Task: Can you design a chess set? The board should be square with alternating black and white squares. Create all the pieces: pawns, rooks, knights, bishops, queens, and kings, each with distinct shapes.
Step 4220:
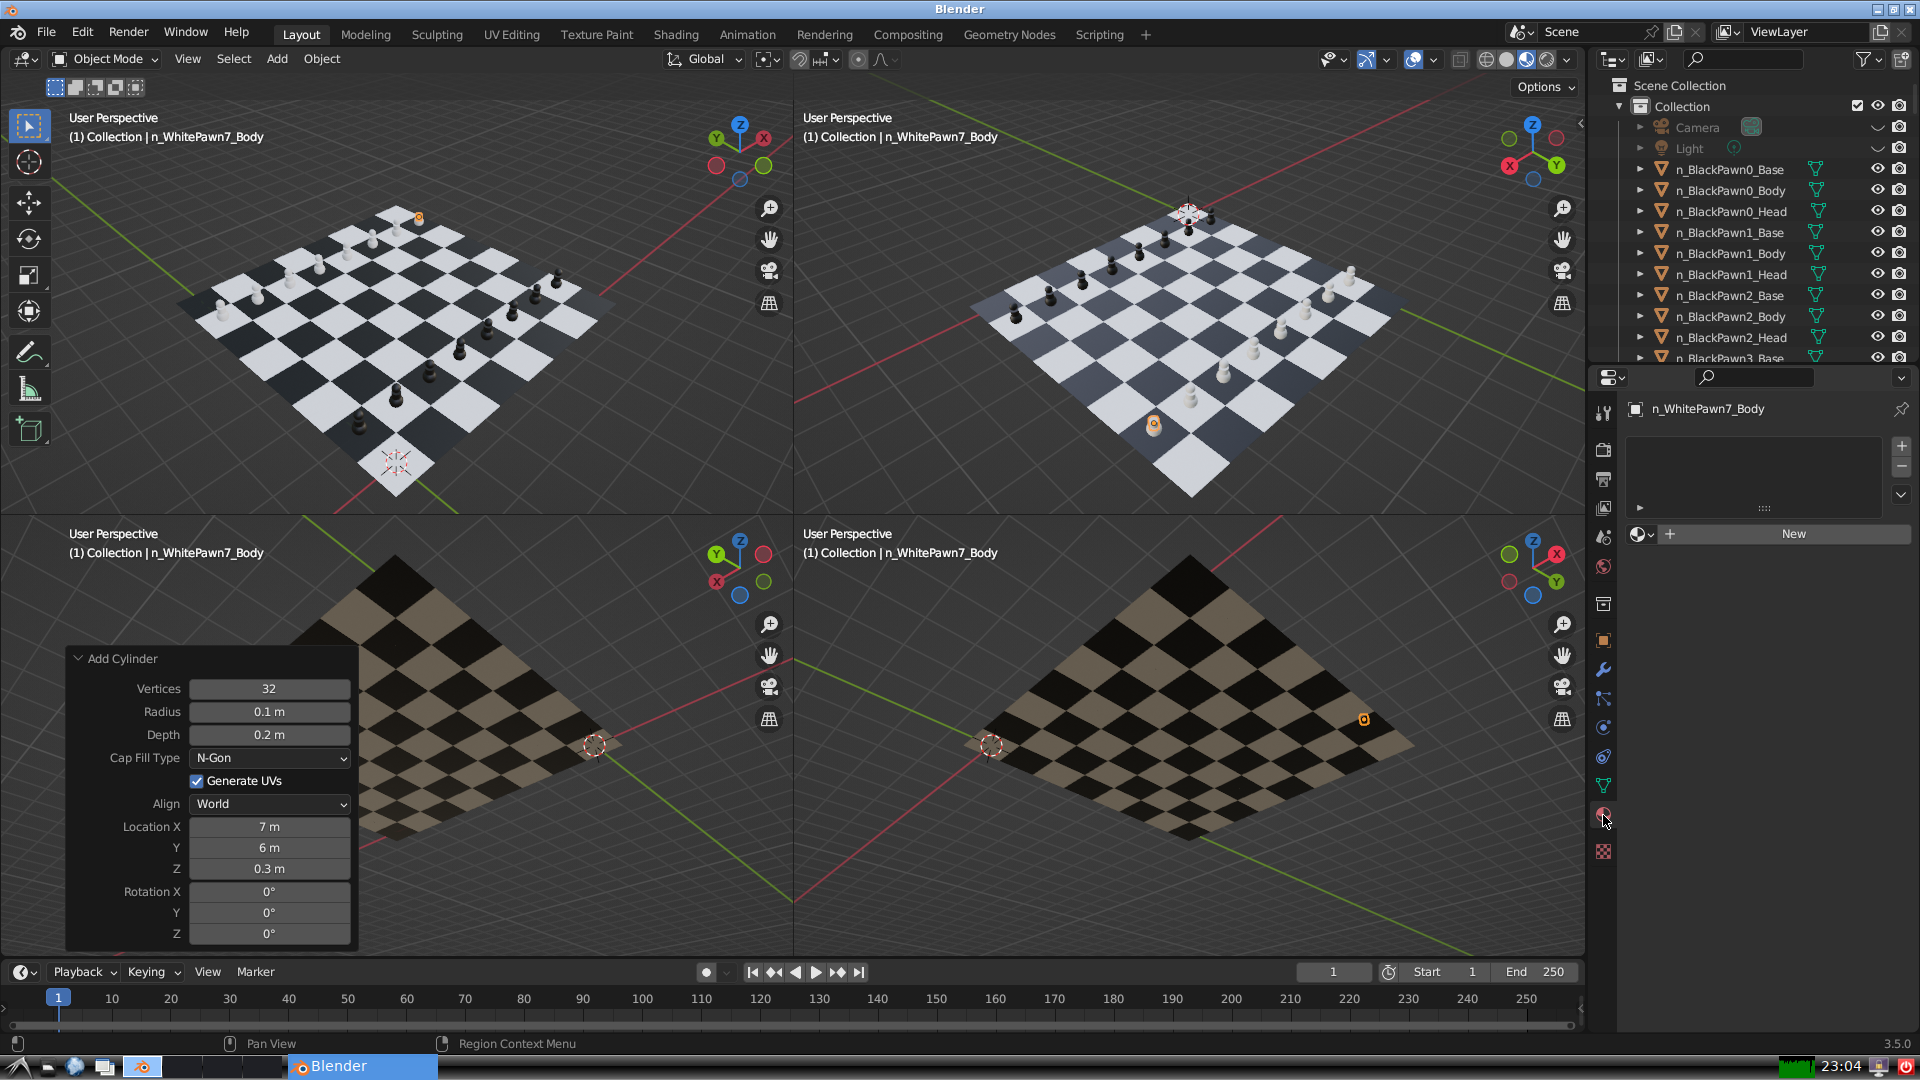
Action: {"mouse_move": [1636, 534]}